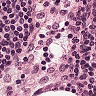
Metastatic tissue present: no